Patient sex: M
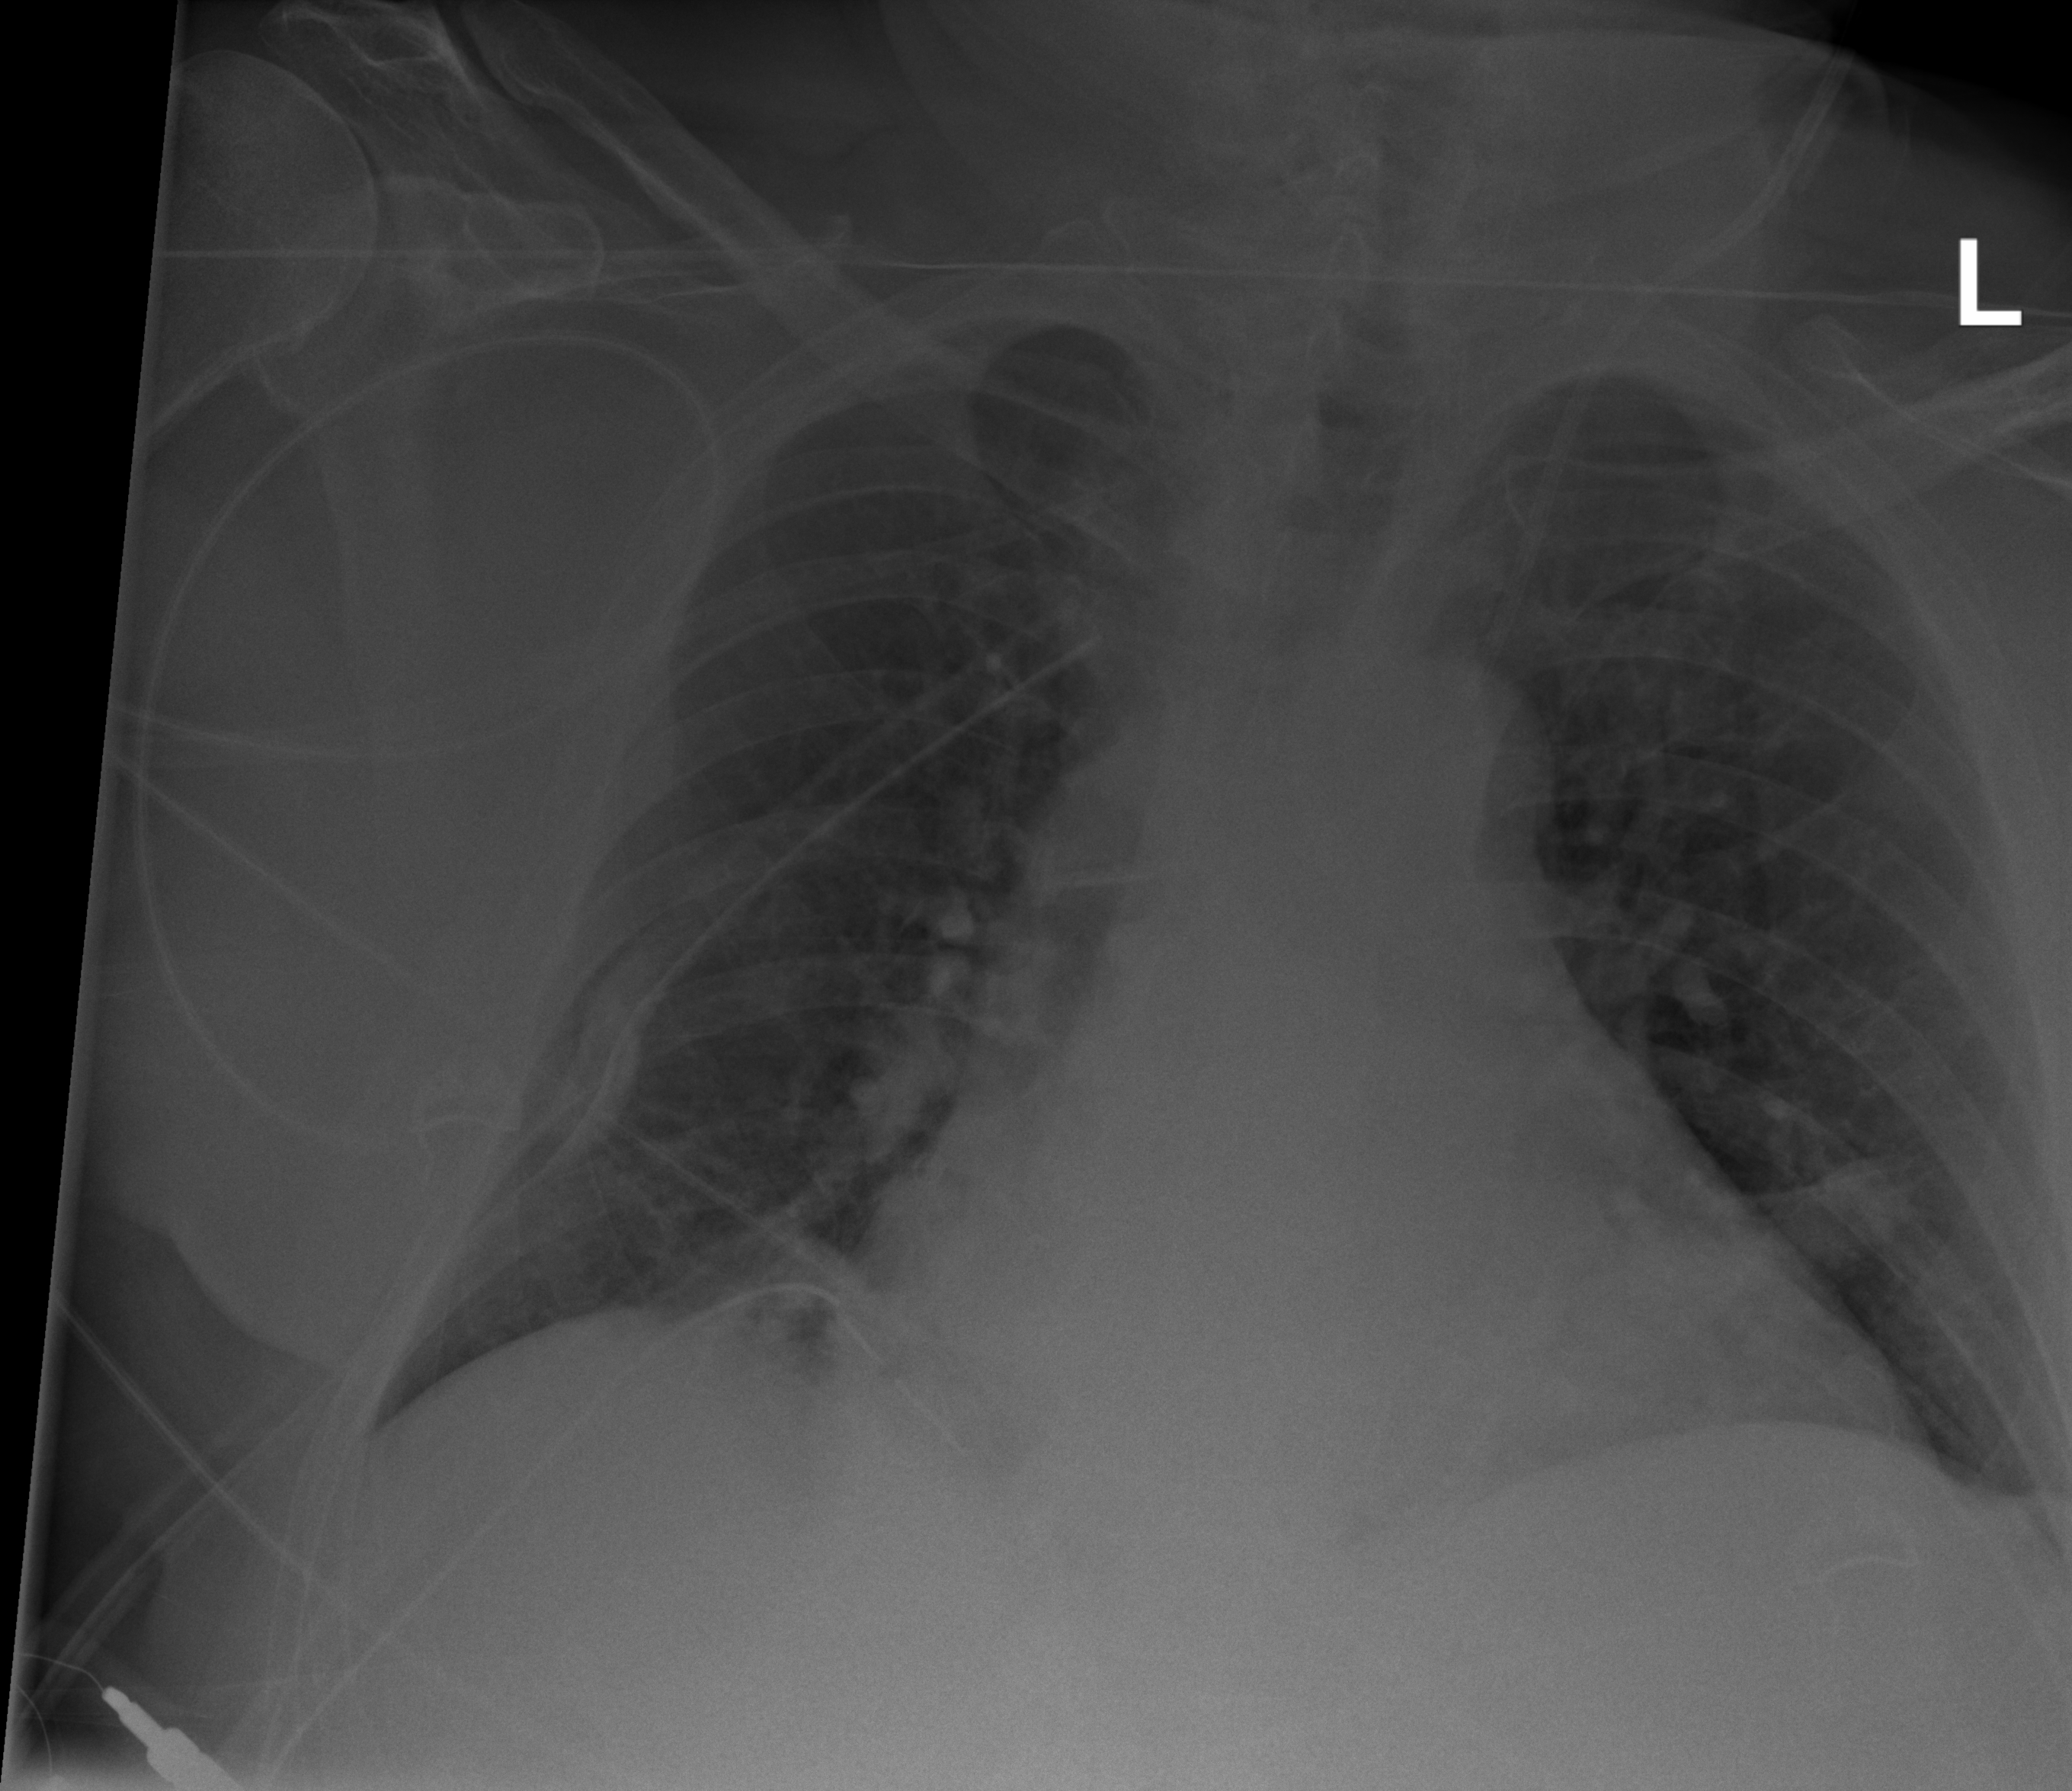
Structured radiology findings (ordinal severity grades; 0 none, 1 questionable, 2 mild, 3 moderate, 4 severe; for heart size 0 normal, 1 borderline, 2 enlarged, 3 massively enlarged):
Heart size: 2
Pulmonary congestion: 2
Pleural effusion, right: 2
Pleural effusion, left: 1
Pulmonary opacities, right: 2
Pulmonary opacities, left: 1
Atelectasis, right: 2
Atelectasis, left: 2